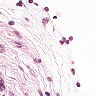
Metastatic tissue present: no